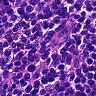
Metastatic tissue present: no